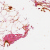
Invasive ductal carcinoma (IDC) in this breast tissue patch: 0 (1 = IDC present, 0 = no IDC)